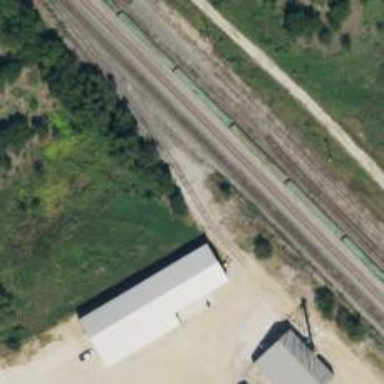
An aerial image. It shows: Abandoned railway.